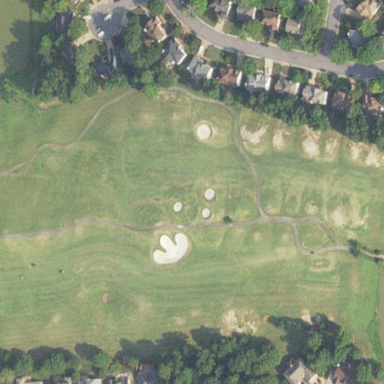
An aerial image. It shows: Rough area on grassy golf course.